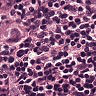
Metastatic tissue present: yes